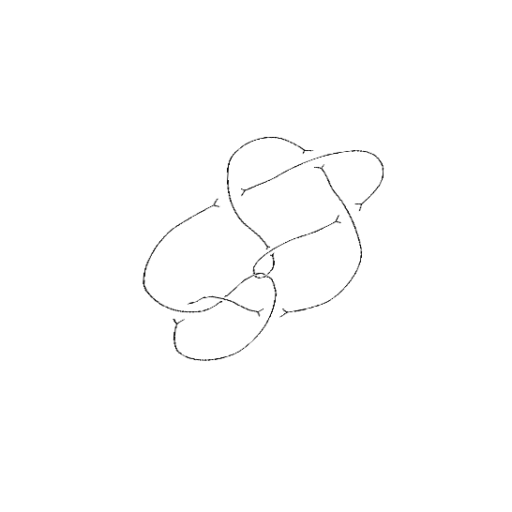
Crossing number: 9